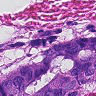
Metastatic tissue present: yes